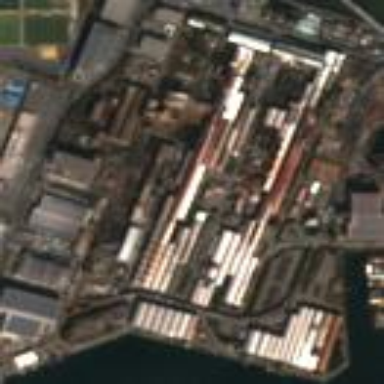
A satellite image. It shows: Industrial area dedicated to steelmaking.